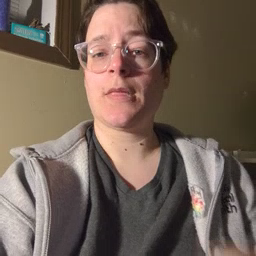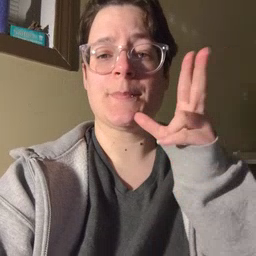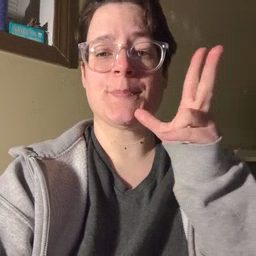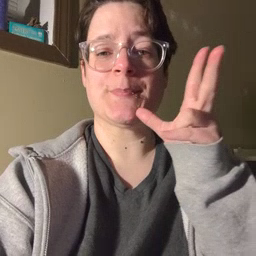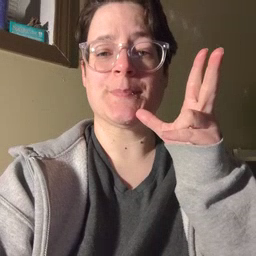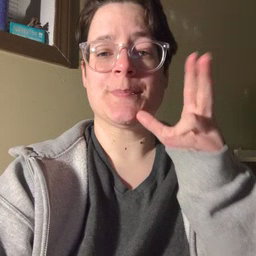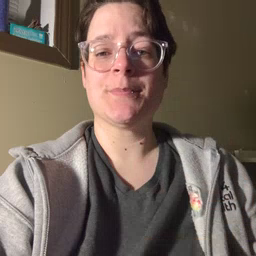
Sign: hen